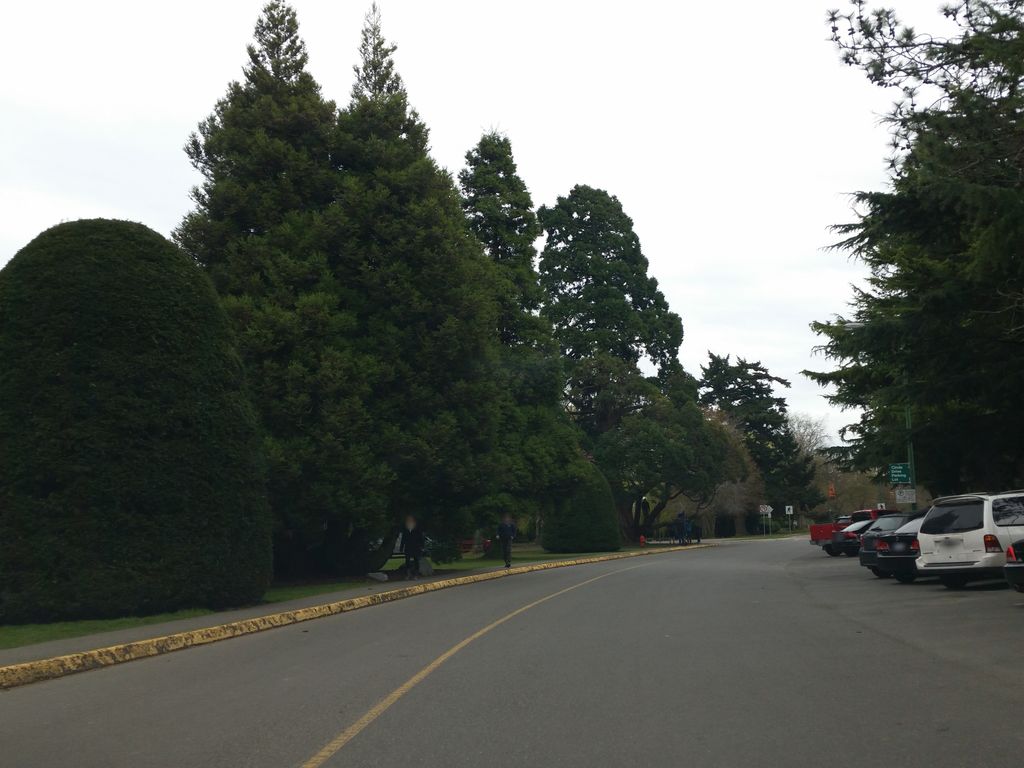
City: victoria